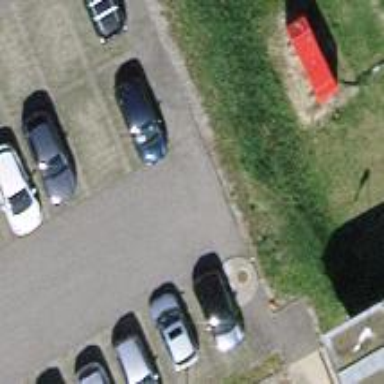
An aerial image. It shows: Parking aisle designated as service road.